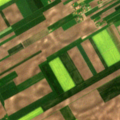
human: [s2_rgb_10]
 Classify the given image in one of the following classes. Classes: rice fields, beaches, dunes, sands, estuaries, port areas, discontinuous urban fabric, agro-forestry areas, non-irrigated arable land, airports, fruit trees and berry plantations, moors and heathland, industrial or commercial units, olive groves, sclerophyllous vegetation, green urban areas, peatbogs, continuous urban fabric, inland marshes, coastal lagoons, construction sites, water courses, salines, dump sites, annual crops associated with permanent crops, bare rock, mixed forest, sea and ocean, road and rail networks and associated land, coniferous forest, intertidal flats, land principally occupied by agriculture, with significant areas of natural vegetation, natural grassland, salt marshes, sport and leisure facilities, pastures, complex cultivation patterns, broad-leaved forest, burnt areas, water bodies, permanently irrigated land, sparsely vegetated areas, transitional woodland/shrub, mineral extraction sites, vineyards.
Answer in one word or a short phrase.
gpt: non-irrigated arable land